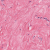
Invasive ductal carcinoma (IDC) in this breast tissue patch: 0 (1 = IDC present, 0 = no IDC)